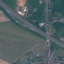
Land use / land cover: Highway